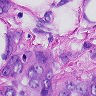
Metastatic tissue present: yes